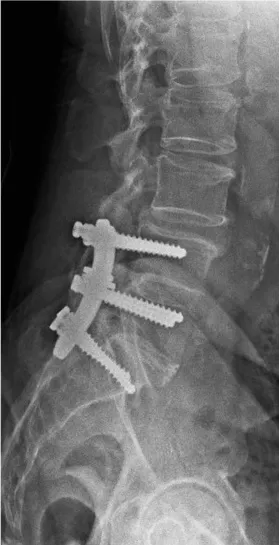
Lateral flexion.
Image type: radiology (x_ray)